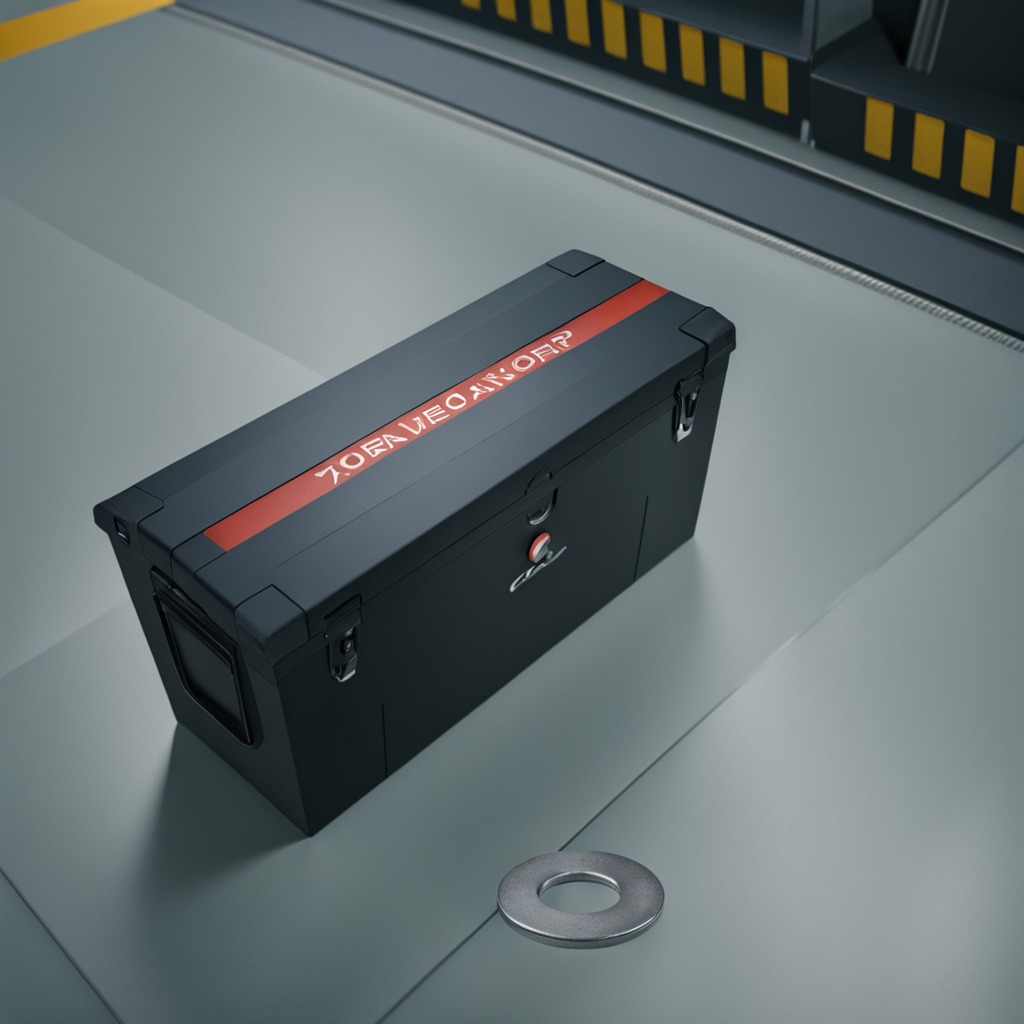
A flat metal washer is lying on a toolbox surface in an airplane hangar workshop 8K.